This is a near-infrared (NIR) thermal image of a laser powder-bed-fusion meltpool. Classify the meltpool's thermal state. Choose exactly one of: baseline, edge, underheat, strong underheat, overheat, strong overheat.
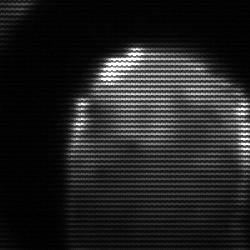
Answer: edge